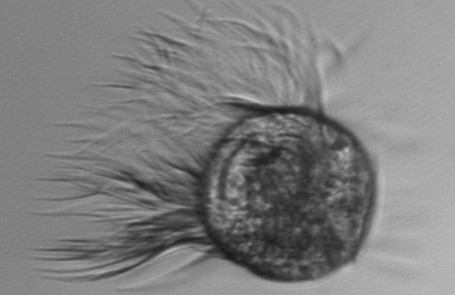
Label: Pelagostrobilidium